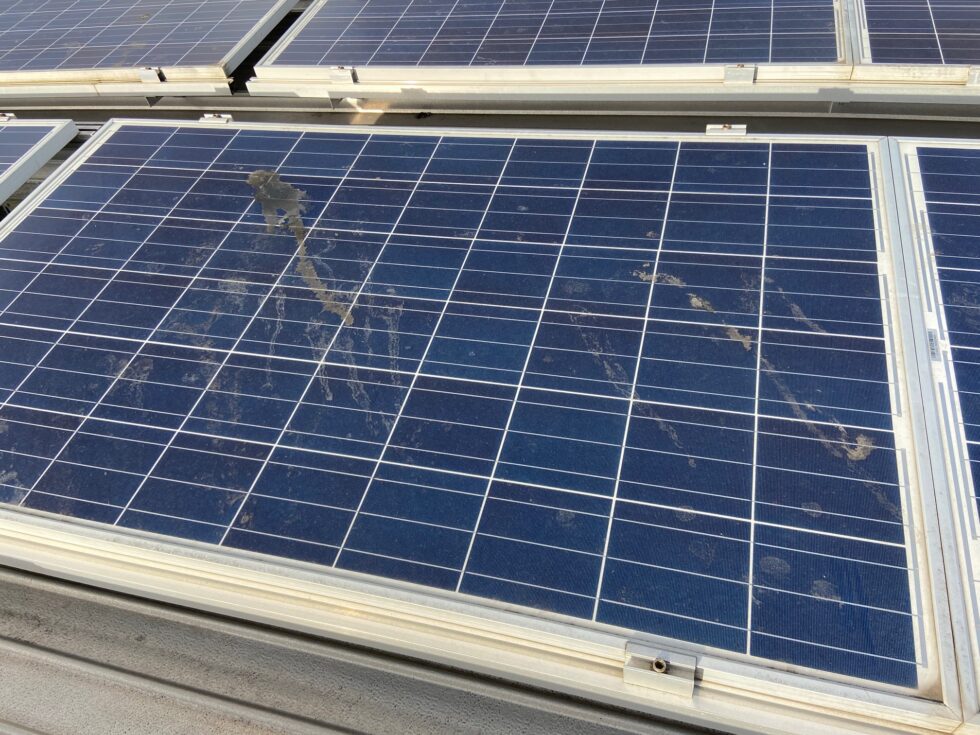
Label: Bird-drop